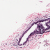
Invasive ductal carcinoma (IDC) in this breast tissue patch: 0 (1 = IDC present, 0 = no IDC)